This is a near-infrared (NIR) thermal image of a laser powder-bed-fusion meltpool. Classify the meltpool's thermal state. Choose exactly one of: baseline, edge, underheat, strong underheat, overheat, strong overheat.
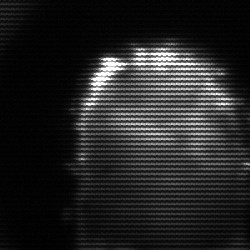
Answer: baseline